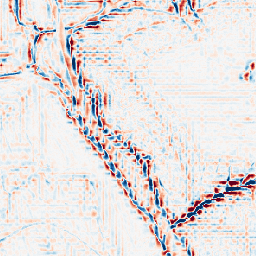
Category: wavelet
Decomposition family: wavelet_dwt
Decomposition parameters: wavelet: db2
level: 3
Upsampling method: bspline
Upsampling parameters: scale: 4
Upsampling scale: 4